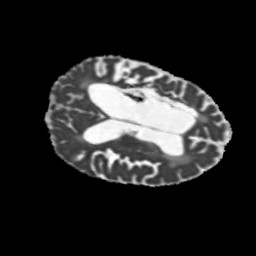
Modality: MD
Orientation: axial
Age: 52
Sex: male
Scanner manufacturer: siemens
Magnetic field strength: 3 T
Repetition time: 5.25 s
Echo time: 0.08 s